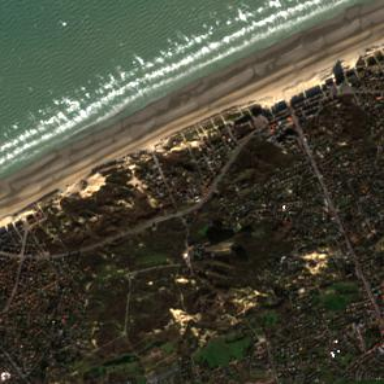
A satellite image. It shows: Nature reserve with dunes.